Aerial crown-view tile of a tropical tree (Barro Colorado Island, Panama), acquired 20241216:
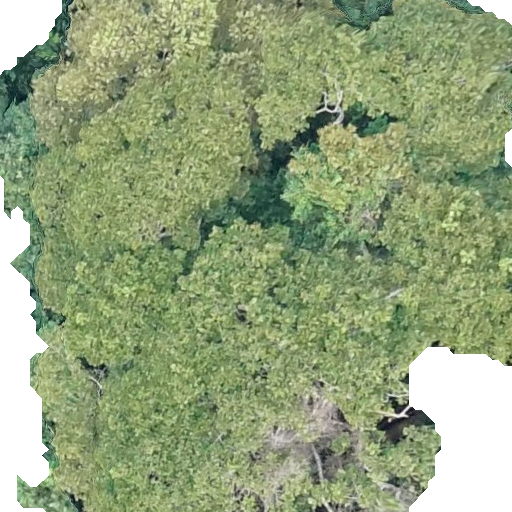
Species: Dipteryx oleifera
GBIF accepted scientific name: Dipteryx oleifera
Crown area: 417.892 m²